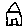
Label: house